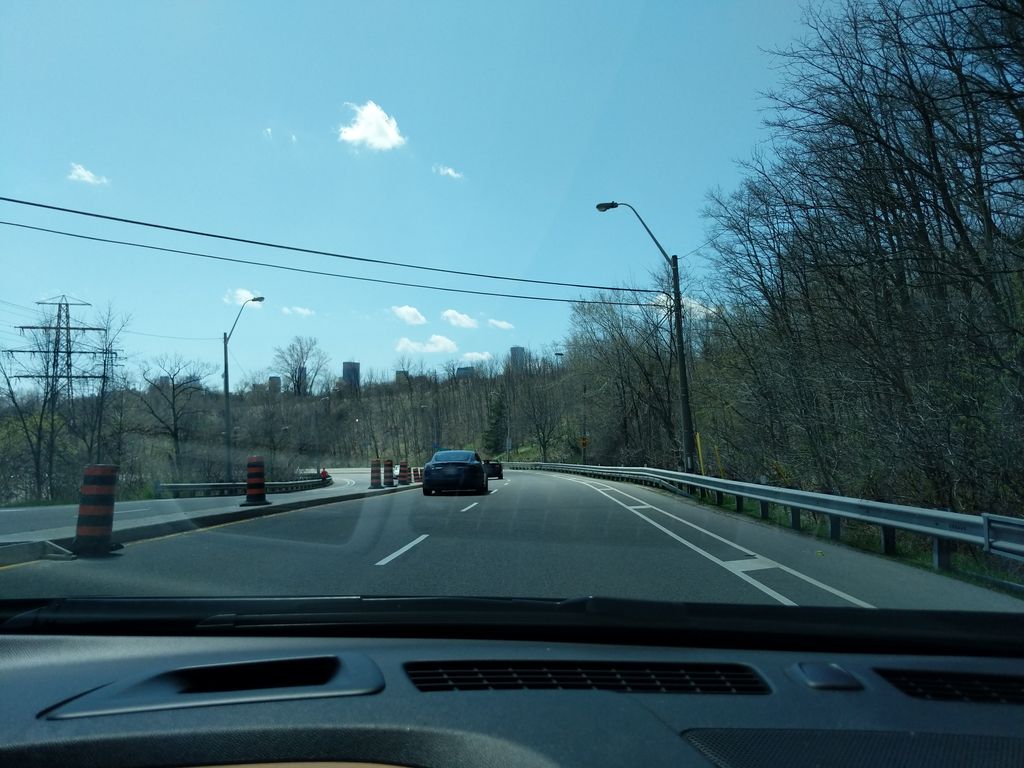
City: toronto